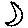
Label: moon